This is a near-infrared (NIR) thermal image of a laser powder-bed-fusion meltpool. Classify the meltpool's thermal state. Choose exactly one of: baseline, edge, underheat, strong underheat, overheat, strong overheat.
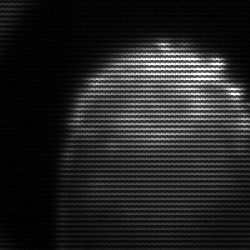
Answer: edge